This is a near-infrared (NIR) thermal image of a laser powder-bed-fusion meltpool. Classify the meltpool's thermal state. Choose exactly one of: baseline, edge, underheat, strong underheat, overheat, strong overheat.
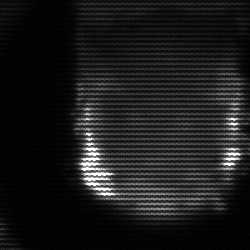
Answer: baseline